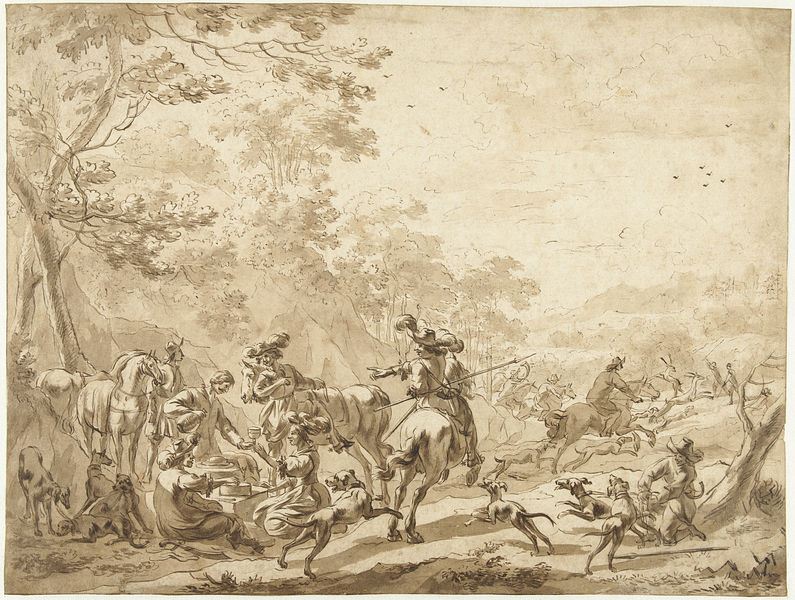
Titel: Hertenjacht
Künstler: Nicolaes Pietersz. Berchem
Standort: Amsterdam
Institution: Rijksmuseum
Schlagwörter: baum, himmel, mann, wolken, bäume, landschaft, menschen, sitzen, frau, hut, hüte, männer, zeichnung, hund, hunde, federn, mensch, stamm, vögel, personen, wald, pferd, pferde, reiter, picknick, tusche, radierung, bleistift, jagd, jäger, jagdgesellschaft, jagdhunde, jagt, hatz, rötel, jagen, reiterei, jagtgesellschaft